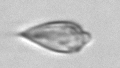
Label: Oxytoxum